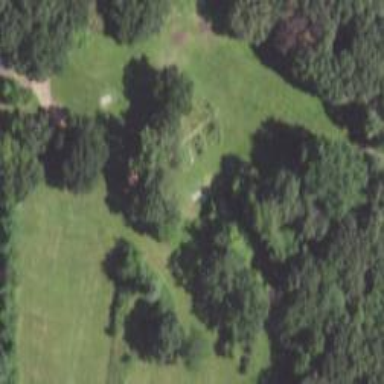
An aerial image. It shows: The starting point of disc golf course.